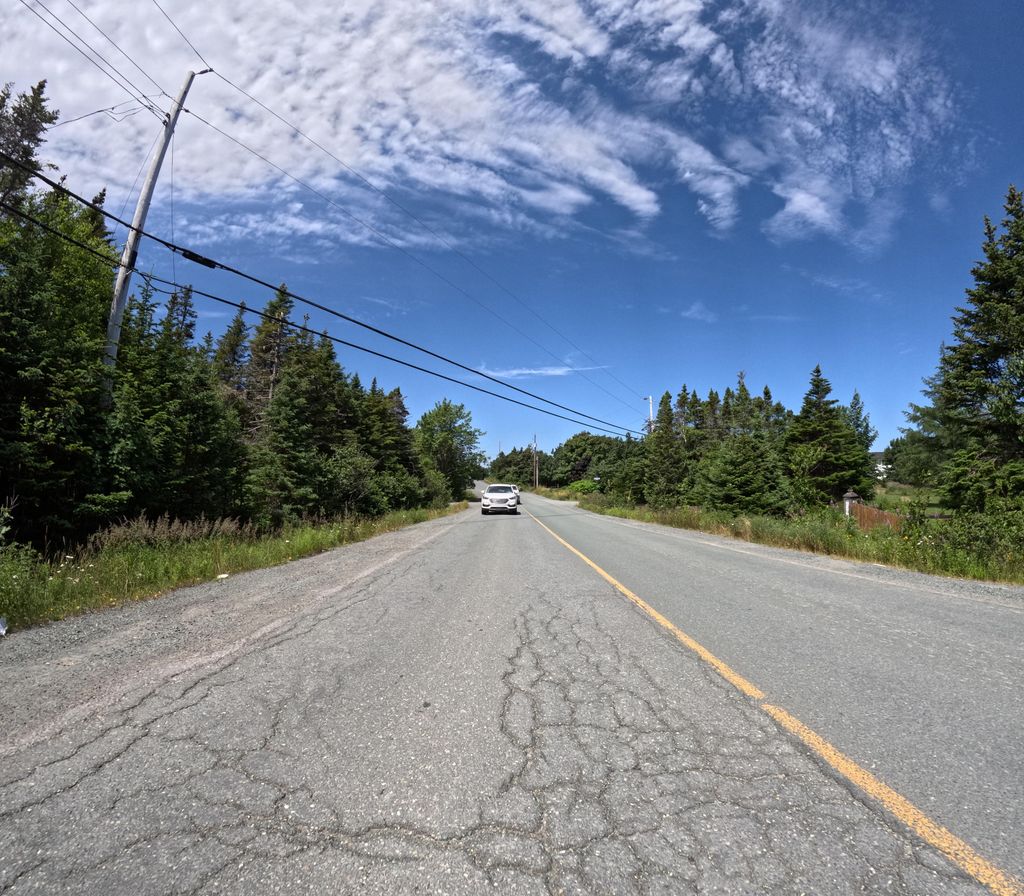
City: st_johns